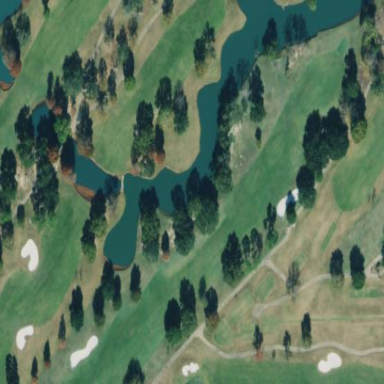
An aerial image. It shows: Golf fairway in the image.